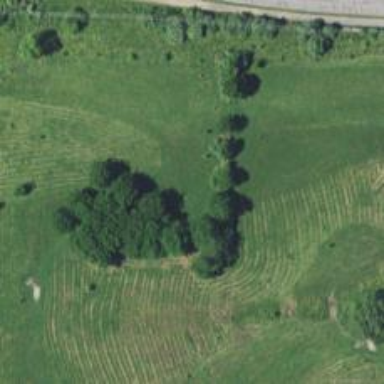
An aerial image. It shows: Disc golf basket.